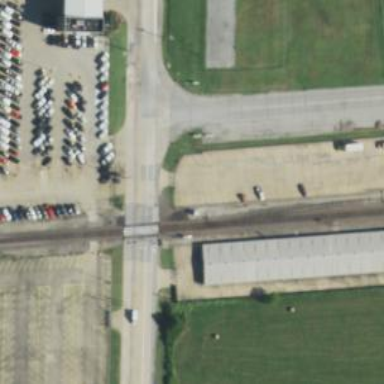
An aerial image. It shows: Railway level crossing.